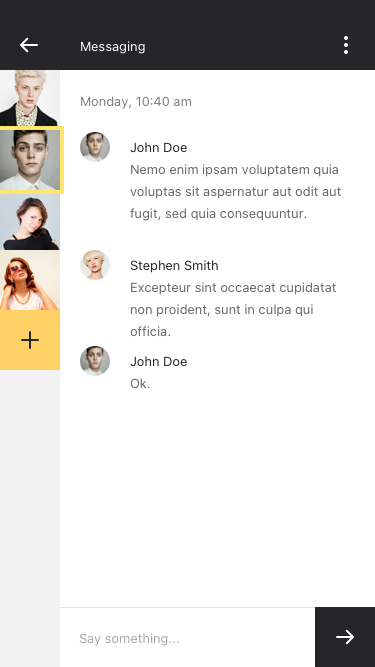
Text in this UI design:
Messaging
Nemo enim ipsam voluptatem quia voluptas sit aspernatur aut odit aut fugit, sed quia consequuntur.
John Doe
Ok.
John Doe
Excepteur sint occaecat cupidatat non proident, sunt in culpa qui officia.
Stephen Smith
Monday, 10:40 am